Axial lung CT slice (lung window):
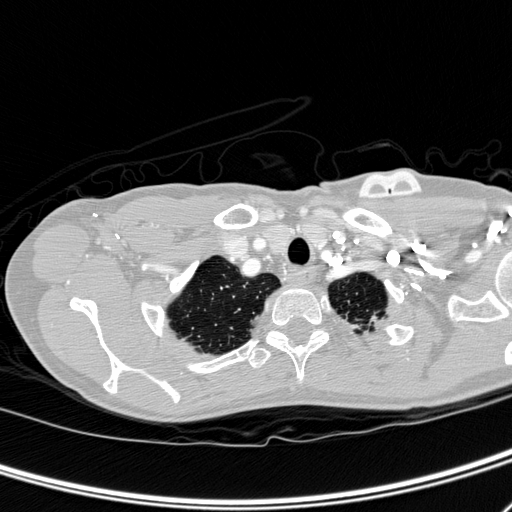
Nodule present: no